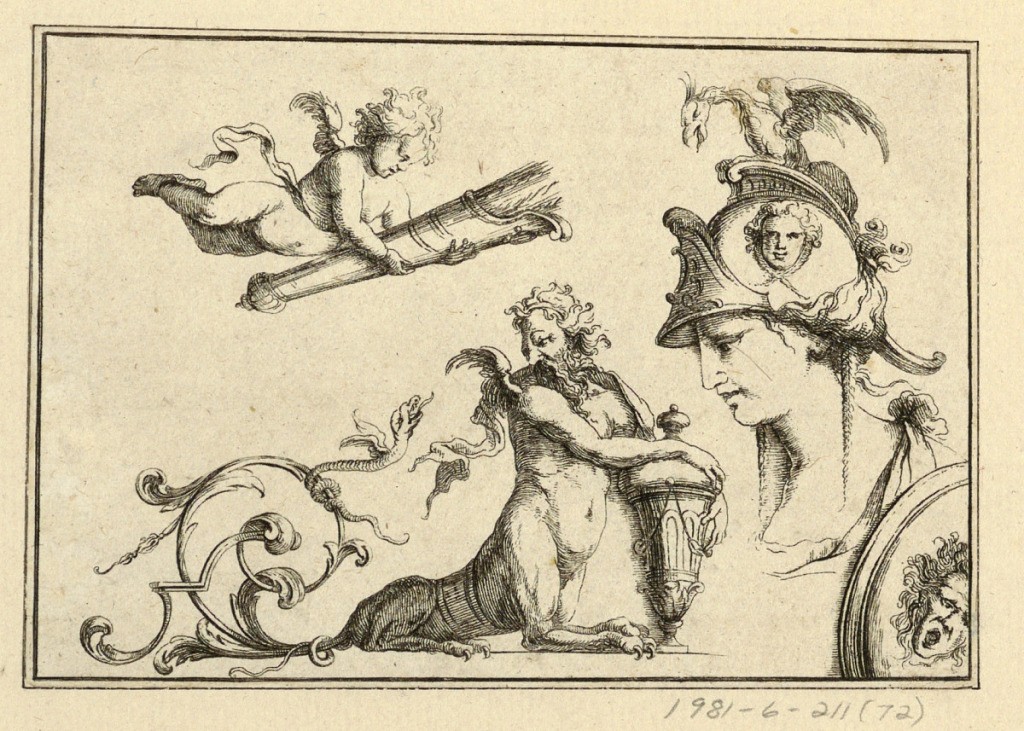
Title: Ornament Designs
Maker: Jean-Bernard Turreau, French, 1672 - 1731
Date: early 18th century
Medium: Etching on laid paper
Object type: Print
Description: Ornament designs featuring grotesque motifs: a flying putto holding a quiver of arrows, profile portrait bust of a woman wearing a helmet with a mascaron (mask) and dragon, shield in the lower right, and a male sphynx holding a vase with a tail morphing into scrolling leaves (rinceaux), foliate scrolls, fleurons, and a snake.